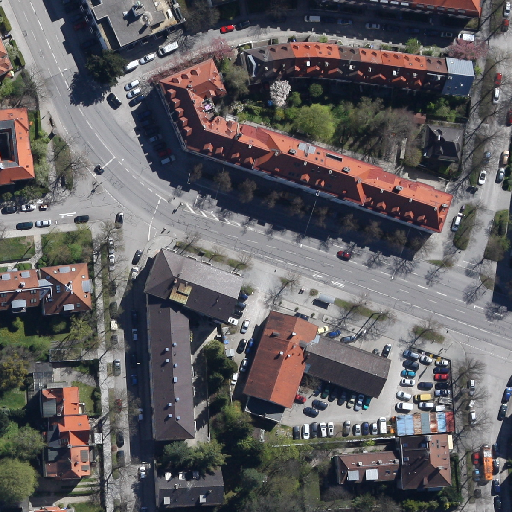
Referring expression: vehicle